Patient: sex F, age 62
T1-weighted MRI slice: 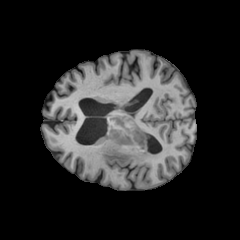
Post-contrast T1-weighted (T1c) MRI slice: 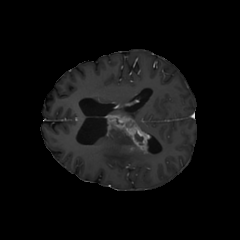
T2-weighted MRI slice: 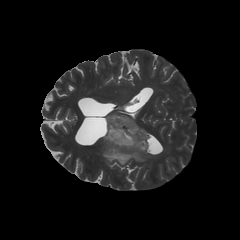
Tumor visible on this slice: yes
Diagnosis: Glioblastoma, IDH-wildtype
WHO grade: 4